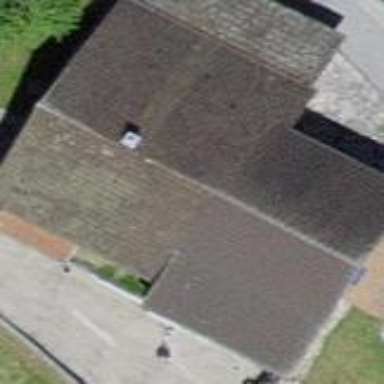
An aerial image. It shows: Detached building.